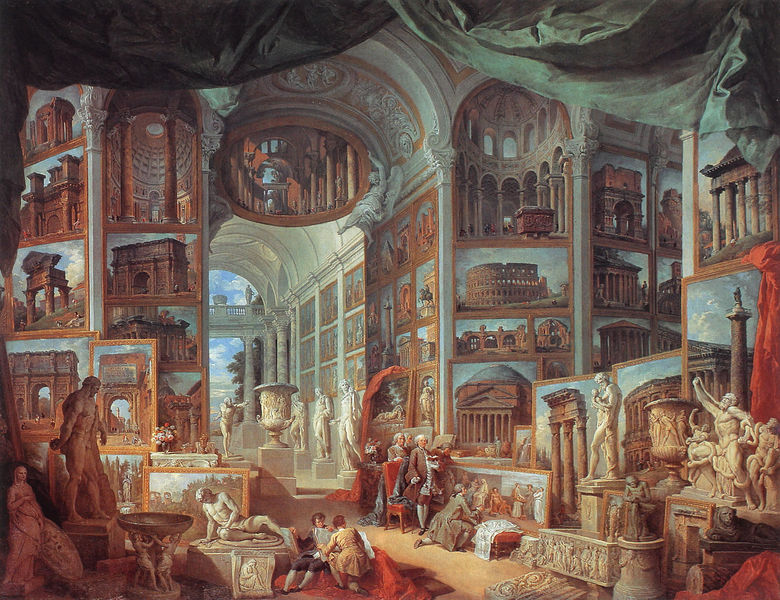
Titel: Ansicht des antike Roms mit Panini, der gerade eine Kopie der Hochzeit Aldobrandini beendet hat
Künstler: Giovanni Paolo Panini
Institution: New York, The Metropolitan Museum of  Art
Schlagwörter: gemälde, himmel, wolken, menschen, frankreich, männer, raum, stuhl, säulen, rot, malerei, rahmen, bild, innenraum, porträt, vorhang, öl, amphore, skulptur, vase, bilder, sammeln, saal, galerie, bögen, gewölbe, verkauf, antike, künstler, napoleon, kunst, ausstellung, skulpturen, werkstatt, plastiken, statuen, auktion, sammlung, wunderkammer, lernen, kunsthandel, kunsthändler, perücken, akademie, sarkophag, gemäldesammlung, studiolo, petersburger hängung, 1750, bild bilder